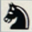
Piece: bN